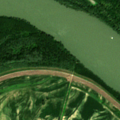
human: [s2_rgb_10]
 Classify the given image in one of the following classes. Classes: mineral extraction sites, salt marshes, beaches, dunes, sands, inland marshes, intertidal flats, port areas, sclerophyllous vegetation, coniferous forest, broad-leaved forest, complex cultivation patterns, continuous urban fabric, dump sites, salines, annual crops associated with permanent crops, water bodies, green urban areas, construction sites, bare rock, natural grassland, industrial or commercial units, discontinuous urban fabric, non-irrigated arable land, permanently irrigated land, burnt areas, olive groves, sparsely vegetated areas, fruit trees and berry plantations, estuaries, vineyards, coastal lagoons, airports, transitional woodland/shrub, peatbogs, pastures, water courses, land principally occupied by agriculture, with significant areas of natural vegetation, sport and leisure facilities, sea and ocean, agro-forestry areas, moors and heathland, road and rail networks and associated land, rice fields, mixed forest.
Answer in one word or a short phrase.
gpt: non-irrigated arable land, broad-leaved forest, inland marshes, water courses